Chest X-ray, PA view. Patient: 26 years old, sex F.
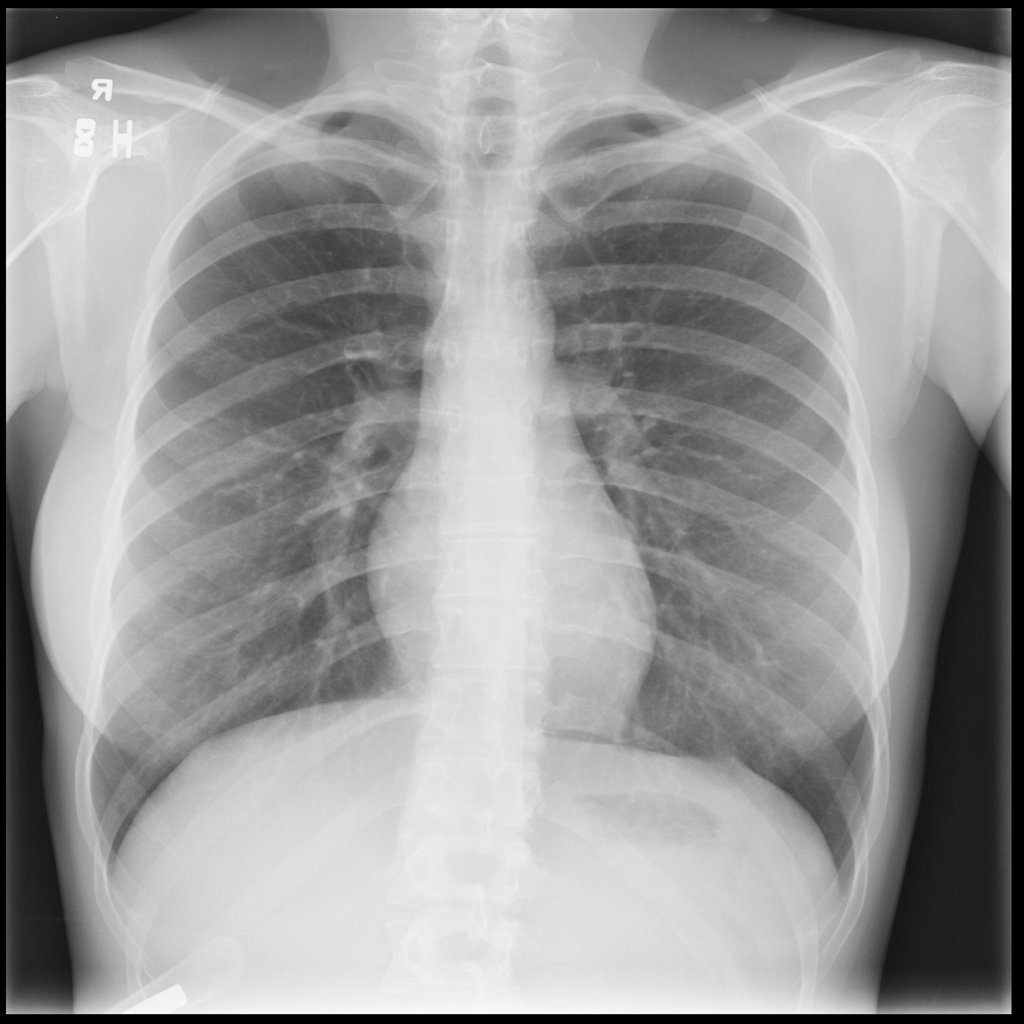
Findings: No Finding